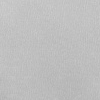
Atmospheric dust classification: dusty